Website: home-depot
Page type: account-selection
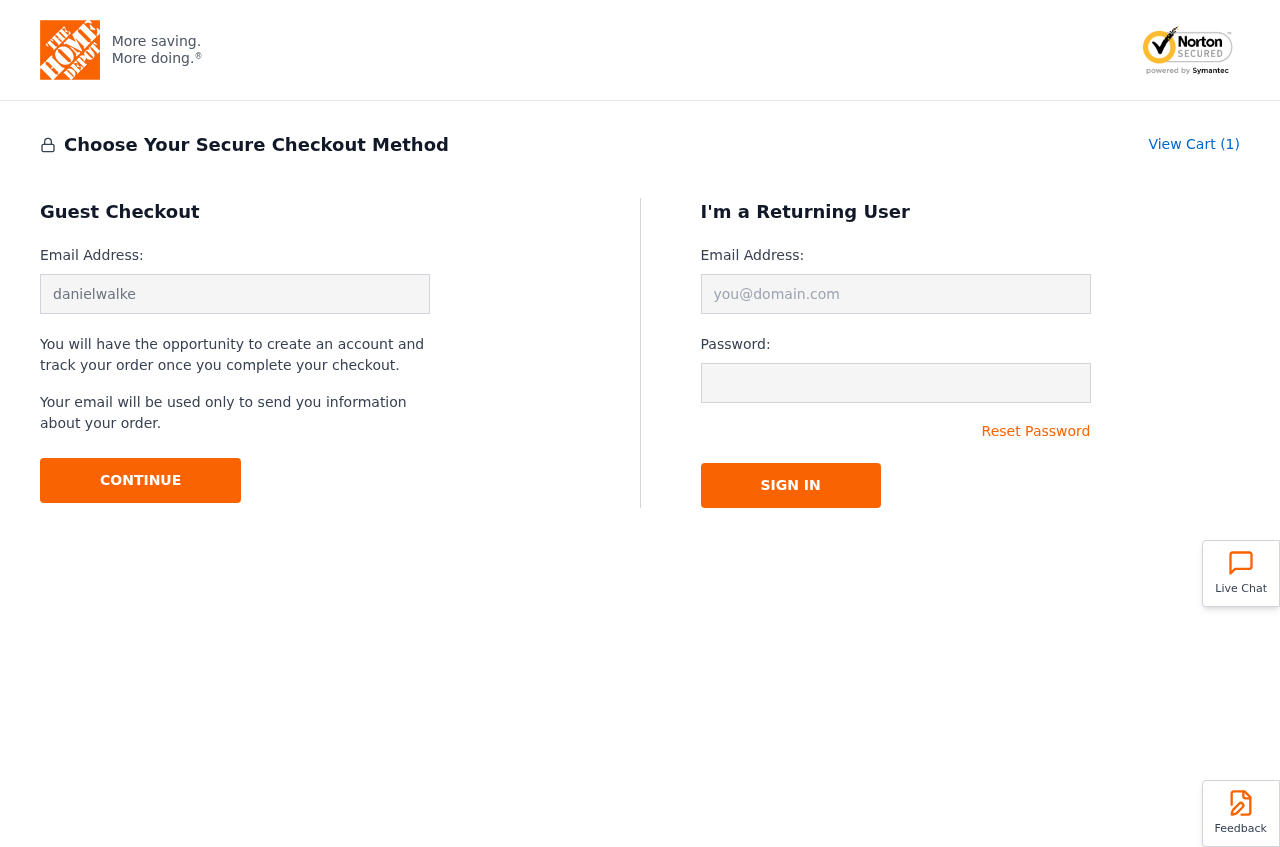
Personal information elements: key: PII_EMAIL
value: danielwalker@hotmail.com
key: PII_LOGIN_USERNAME
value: daniel_walker
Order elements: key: ORDER_NUM_ITEMS
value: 1